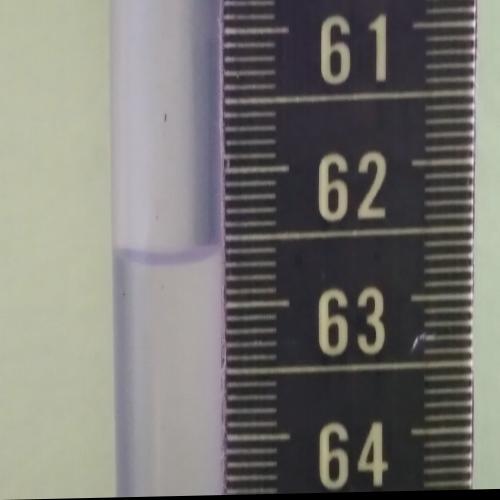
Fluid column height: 62.6 cm